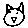
Label: cat